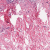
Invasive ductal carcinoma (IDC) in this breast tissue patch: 1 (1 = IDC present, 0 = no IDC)